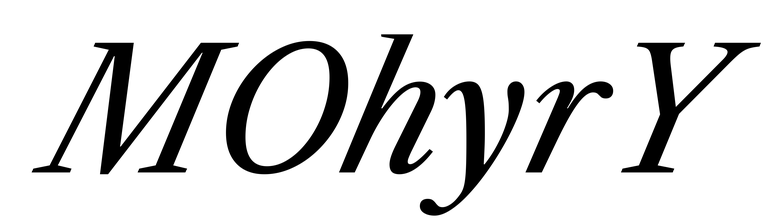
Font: LibreCaslonText-Italic_Italic